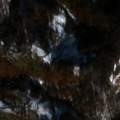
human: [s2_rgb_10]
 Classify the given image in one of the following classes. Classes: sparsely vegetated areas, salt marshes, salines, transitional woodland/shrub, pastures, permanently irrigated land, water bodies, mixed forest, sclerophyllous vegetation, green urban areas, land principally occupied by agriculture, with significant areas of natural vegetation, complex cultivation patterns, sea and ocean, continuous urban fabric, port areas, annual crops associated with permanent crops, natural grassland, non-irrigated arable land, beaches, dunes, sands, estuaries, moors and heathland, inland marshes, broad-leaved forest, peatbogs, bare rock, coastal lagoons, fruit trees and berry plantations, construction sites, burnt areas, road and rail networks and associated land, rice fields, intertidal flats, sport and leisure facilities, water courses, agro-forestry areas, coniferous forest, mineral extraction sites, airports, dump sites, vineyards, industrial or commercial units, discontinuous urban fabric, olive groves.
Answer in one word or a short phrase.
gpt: pastures, broad-leaved forest, mixed forest